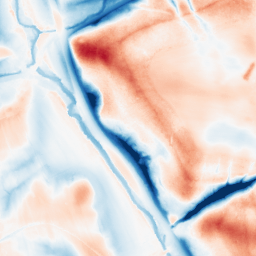
Category: classical
Decomposition family: uniform
Decomposition parameters: size: 50
Upsampling method: bspline
Upsampling parameters: scale: 8
Upsampling scale: 8